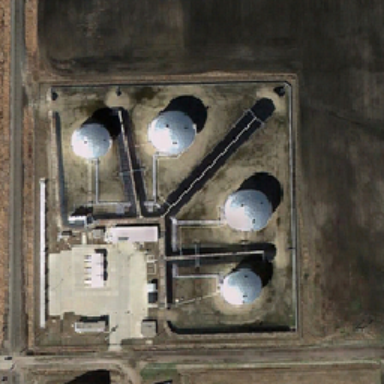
Four white storage tanks are located near the junction of bare land .